В этой работе вам предстоит изучить деформацию кручения проволоки. При деформации кручения участка проволоки сечение одного конца участка поворачивается относительно другого вокруг оси участка (рис. 1) под действием скручивающего момента сил $M$. Угол $\varphi$ поворота сечений друг относительно друга при упругих деформациях связан c величиной скручивающего момента силы как: \begin{equation} M=\gamma\, \frac{\varphi}{l},\tag1 \end{equation}где $l$ — длина участка проволоки. Величину $\gamma$, характеризующую упругие свойства проволоки, будем называть модулем кручения единицы длины проволоки.
Часть A. Статическая Соберите установку, изображенную на рисунке 2. Для этого закрепите в лапке штатива поршень шприца объемом $5~мл$. Прикрепите бумажный транспортир так, чтобы по нему было удобно контролировать угол поворота резервуарной части шприца относительно поршня. В сточенную иглу вставьте конец проволоки. Наденьте иглу на носик шприца так, чтобы конец проволоки был зажат между носиком шприца и пластиковой втулкой иглы. К концу проволоки прикрепите линейку длиной $15~см$. Подвесьте под нее грузик соосно с проволокой. Поставьте весы с прикрепленным к ним деревянным бруском вертикально. Закрепите на столе резервуарную часть одного из шприцев. Подвиньте штатив так, чтобы линейка одним своим концом упиралась в этот шприц. Весы поставьте так, чтобы линейка упиралась в них своим противоположным концом. Начните поворачивать резервуарную часть закрепленного в штативе шприца так, чтобы давление на поверхность весов со стороны линейки увеличилось.
Измерьте длину проволоки $l$, которая будет испытывать кручение.
Рассчитайте момент сил кручения, действующих на проволоку, для каждого угла $\varphi$. Постройте график зависимости $M({\varphi}/{l})$ момента сил кручения от угла поворота единицы длины проволоки.
Часть B. Колебательная Более точным способом измерения $\gamma$ является метод крутильных колебаний.
В каком диапазоне углов поворота единицы длины проволоки выполняется закон, выражаемый формулой $(1)$? Рассчитайте величину $\gamma_{{ст}}$, модуля кручения единицы длины проволоки. Индекс «ст» означает, что измерения проведены статическим методом. Рассчитайте величину момента кручения $M_{{пласт}}$, отвечающего началу пластической деформации проволоки.
Измерьте зависимость периода крутильных колебаний линейки от длины проволоки $l$.
Опишите полученную зависимость теоретически. При выводах можете воспользоваться фактом, что кинетическая энергия вращательного движения линейки $W_{к}$ в таких колебаниях может быть записана как: \begin{equation} \begin{equation} \begin{equation} W_{к}=\frac{mL^2}{12}\frac{\omega^2}{2}, \begin{equation} W_{к}=\frac{mL^2}{12}\frac{\omega^2}{2}, \begin{equation} W_{к}=\frac{mL^2}{12}\frac{\omega^2}{2}, \end{equation}где $m$ — масса линейки, $L$ — ее длина, $\omega$ — угловая скорость вращения.
Часть C. Табличная
Выберите координаты, в которых зависимость периода колебаний линейки от длины подвеса будет линейной, обоснуйте свой выбор. Дайте физическую интерпретацию возможному смещению графика относительно начала координат. Постройте график в предложенных вами координатах. Определите $\gamma_{{к}}$.
Кратко объясните расхождения между величинами $\gamma_{{ст}}$ и $\gamma_{{к}}$. Какое из этих значений ближе к истинному?
Часть D. Пружинная
Известно, что модуль кручения единицы длины $\gamma$ проволоки выражается через модуль сдвига $G$ материала, из которого она изготовлена, следующим образом: \begin{equation} \begin{equation} \begin{equation} \gamma= \dfrac{\pi G d^4}{32}, \begin{equation} \gamma= \dfrac{\pi G d^4}{32}, \begin{equation} \gamma= \dfrac{\pi G d^4}{32}, \end{equation}где $d$ — диаметр проволоки (указан в оборудовании). Рассчитайте модуль сдвига меди.
Пластичность медной проволоки позволяет навить из нее пружину. Изготовьте из проволоки несколько пружин разных диаметров. Пружины должны содержать не менее 15 витков. Измерьте жесткость одного витка $k$ изготовленных вами пружин.
Зависимость жесткости $k$ одного витка пружины от его диаметра $D$ и модуля кручения единицы длины проволоки $\gamma$, из которой изготовлена пружина, можно описать степенной функцией: \begin{equation} \begin{equation} \begin{equation} k = A \gamma^j D^i, \begin{equation} k = A \gamma^j D^i, \begin{equation} k = A \gamma^j D^i, \end{equation}где $i$ и $j$ — целые числа, а $A$ — некоторая константа. По полученным экспериментальным данным определите степень $i$.
Проволока, из которой навита пружина, испытывает деформацию кручения. Получите теоретически рассчитанные величины $i$, $j$ и $A$.
По данным зависимости $k(D)$, измеренной в пункте , постройте график в координатах $k^{1/i}(D)$. По угловому коэффициенту графика и значению $\gamma$, выбранному вами в пункте , постройте график в координатах $k^{1/i}(D)$. По угловому коэффициенту графика и значению $\gamma$, выбранному вами в пункте , определите значение константы $A_{эксп}$. Совпадает ли определенная вами величина с ее теоретическим значением?
Для пружины диаметром $D \approx 20\ мм$, состоящей из 15 витков, измерьте зависимость удлинения пружины $\Delta x$ от растягивающей ее силы $F$. Сначала монотонно увеличивайте силу до значения $F_{1\max} = 55\; \text{мН}$, а затем монотонно уменьшайте до нулевого значения. Проведите измерения повторно, используя ту же пружину, растягивая ее в диапазоне сил от $0$ до $F_{2\max} = 70 \; \text{мН}$. Нанесите экспериментальные данные зависимости $F(\Delta x)$ на график.
Опишите отличия поведения проволоки при её деформации в областях пластичности по данным измерений пунктов и и и . и . и . и . и . и . и .
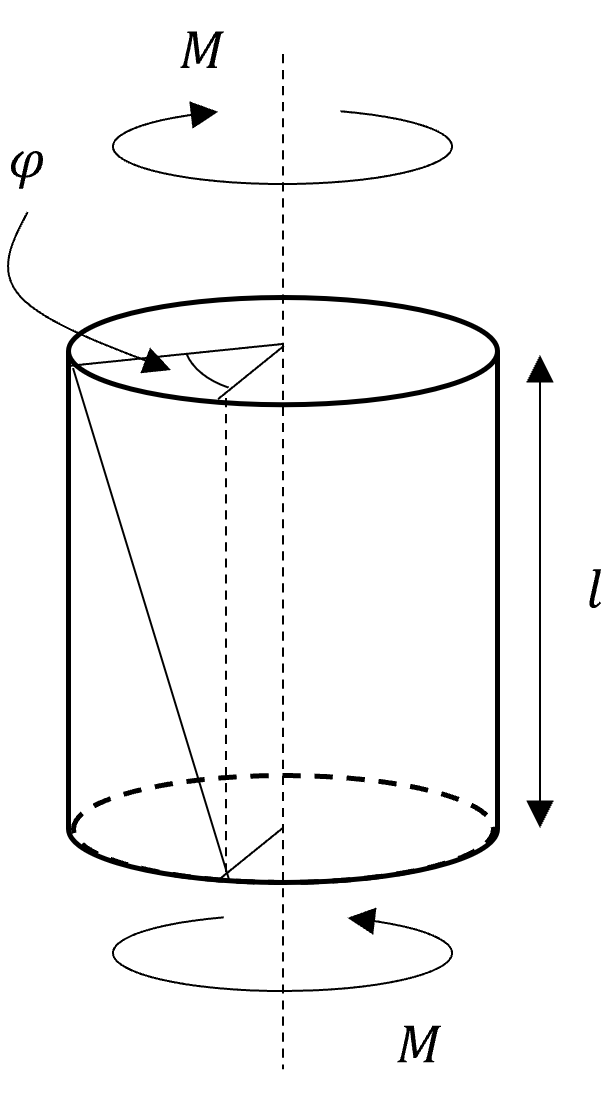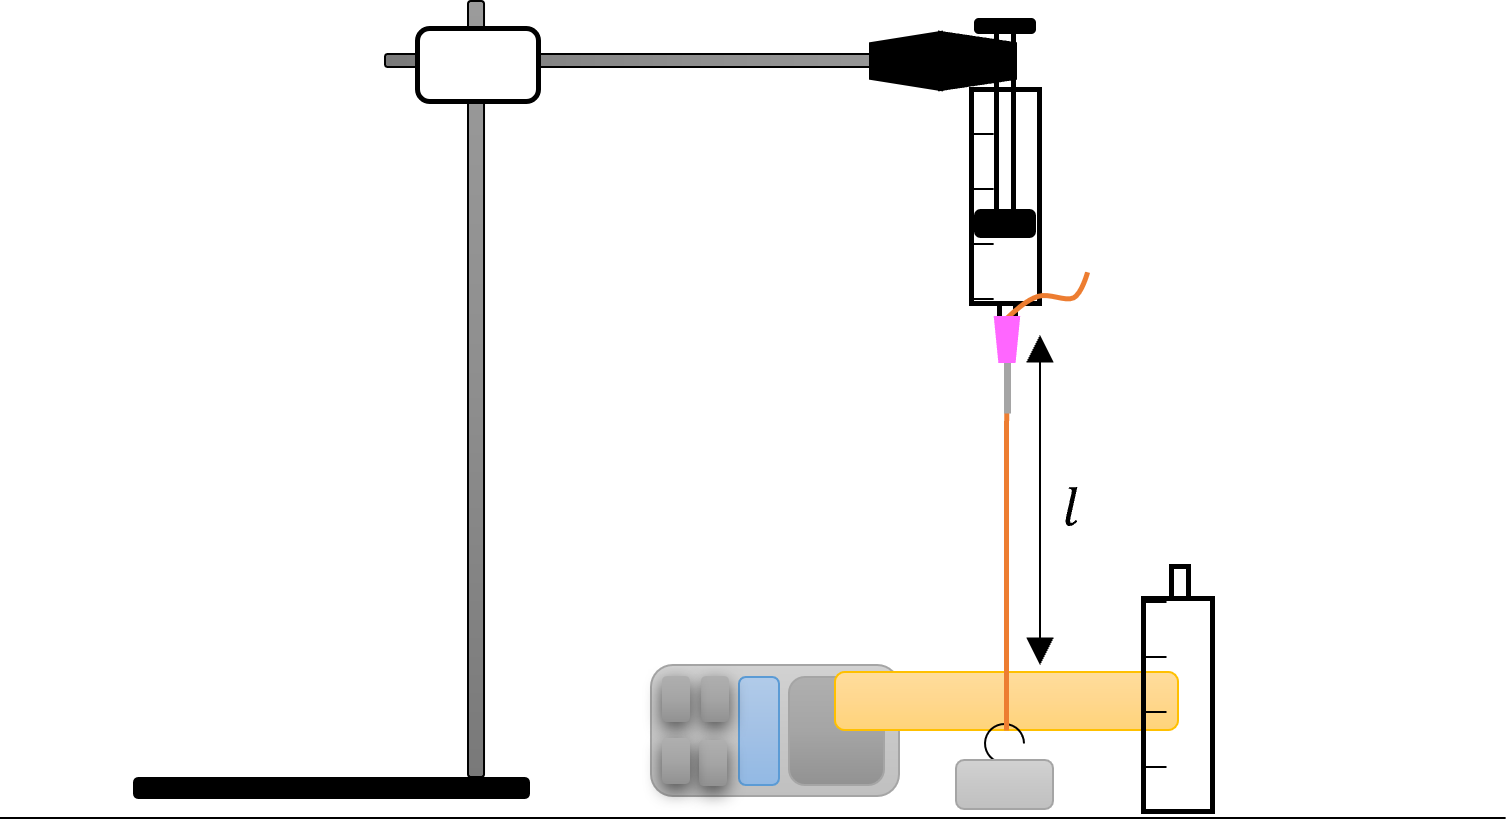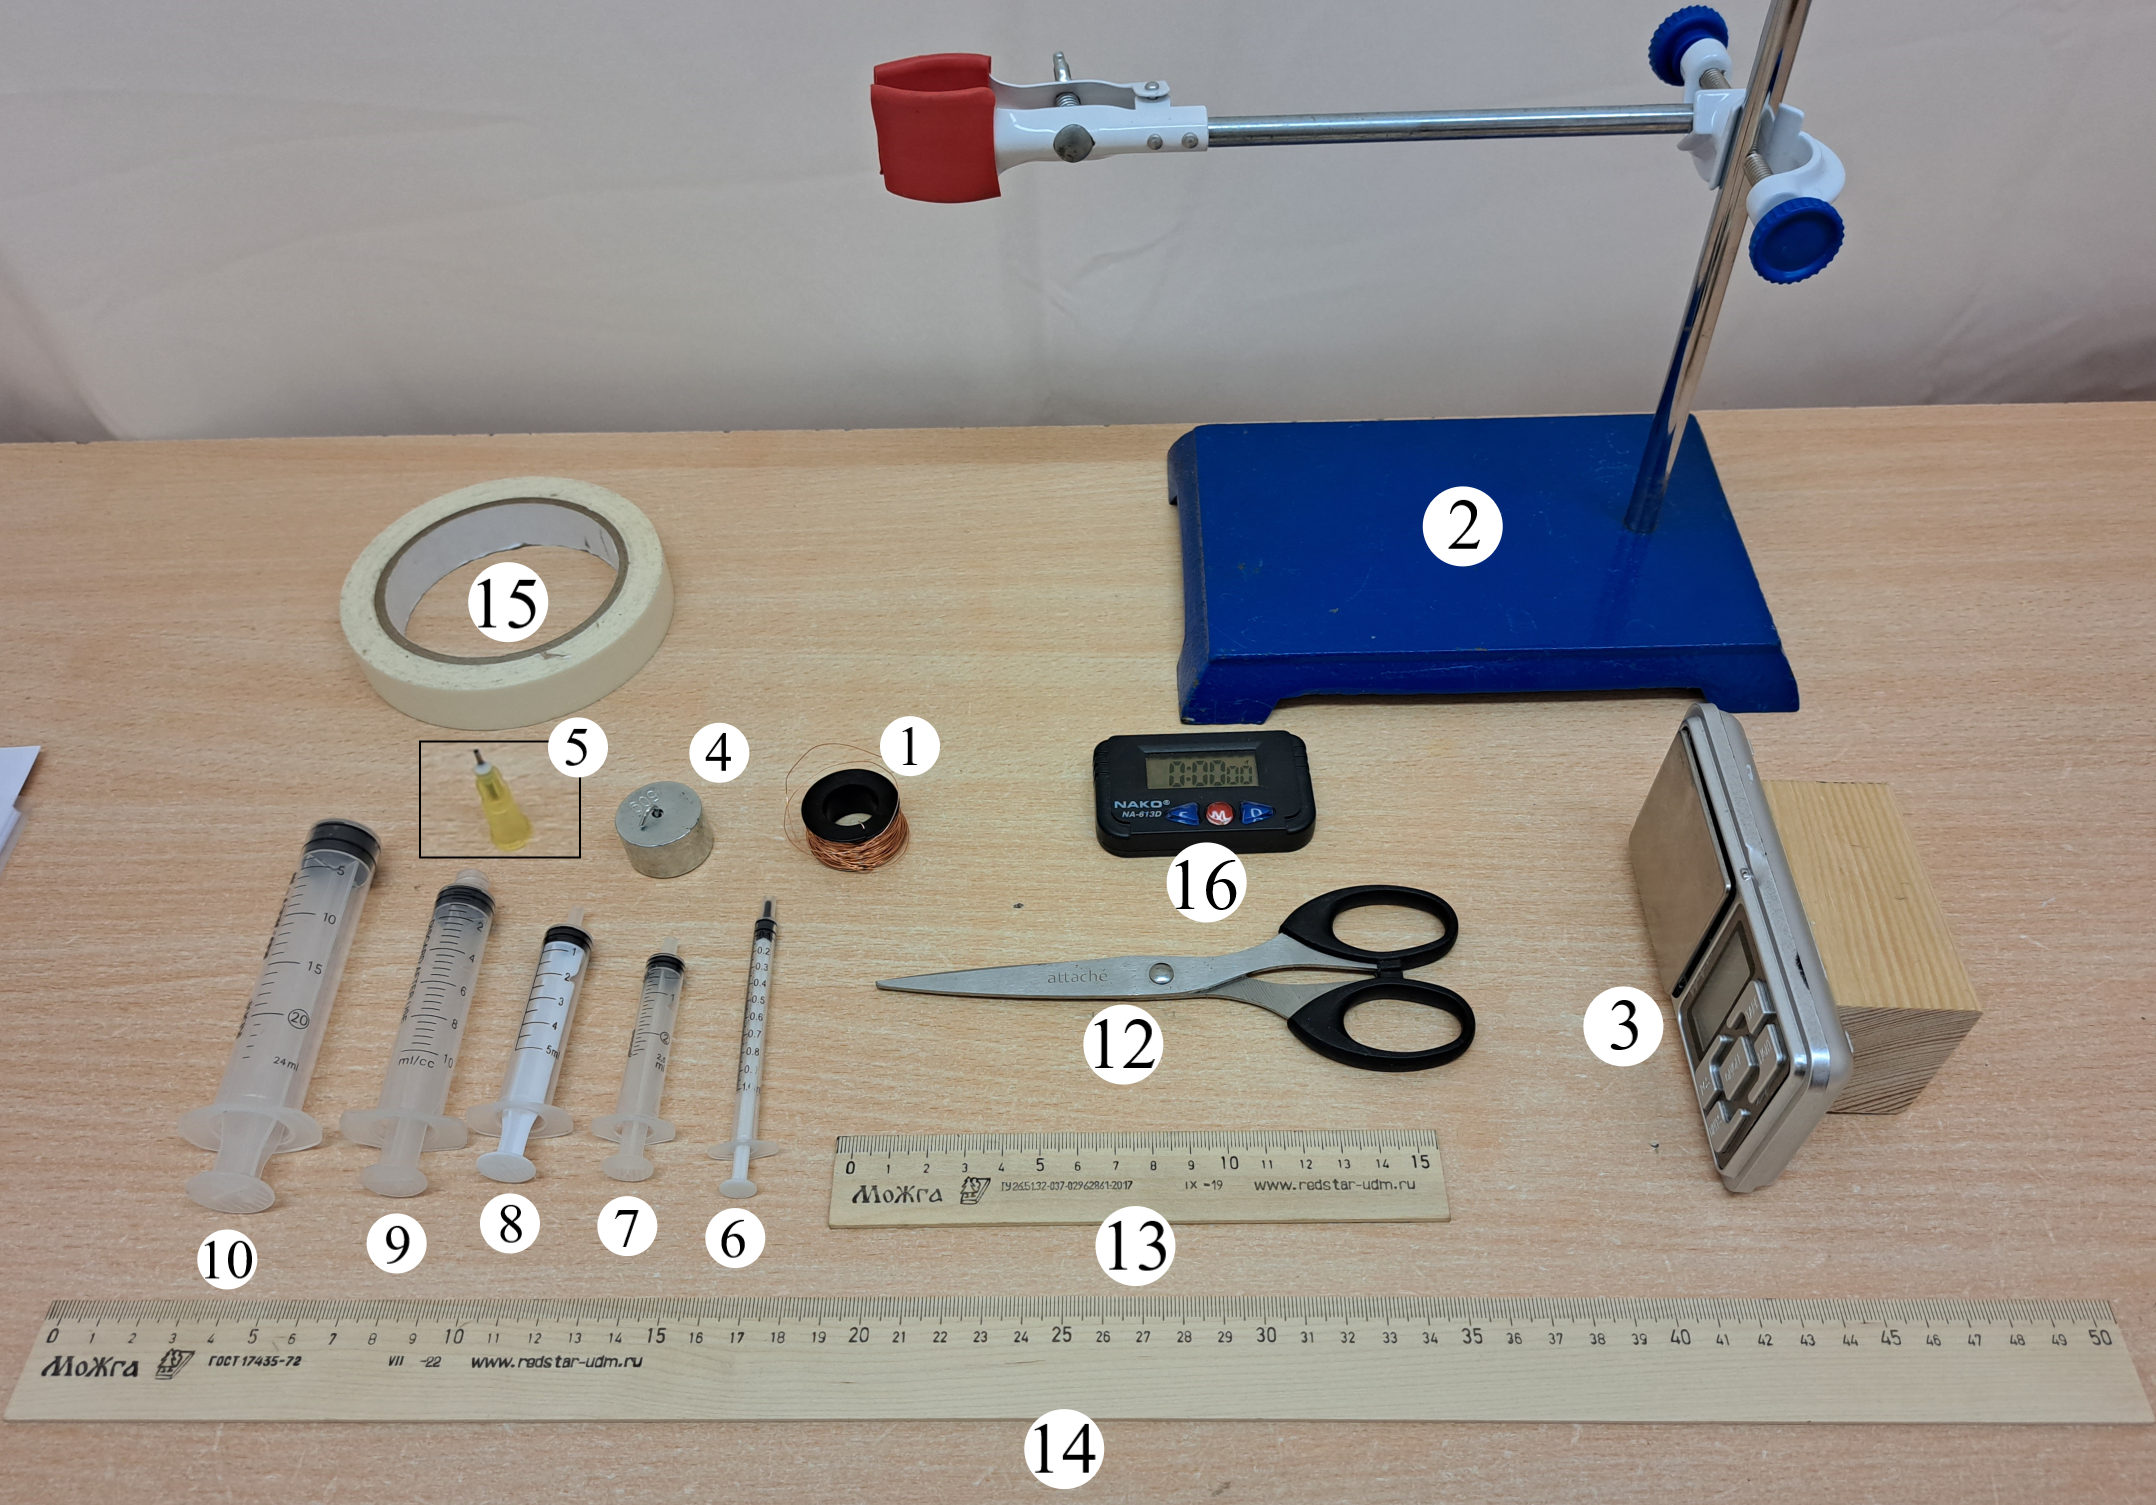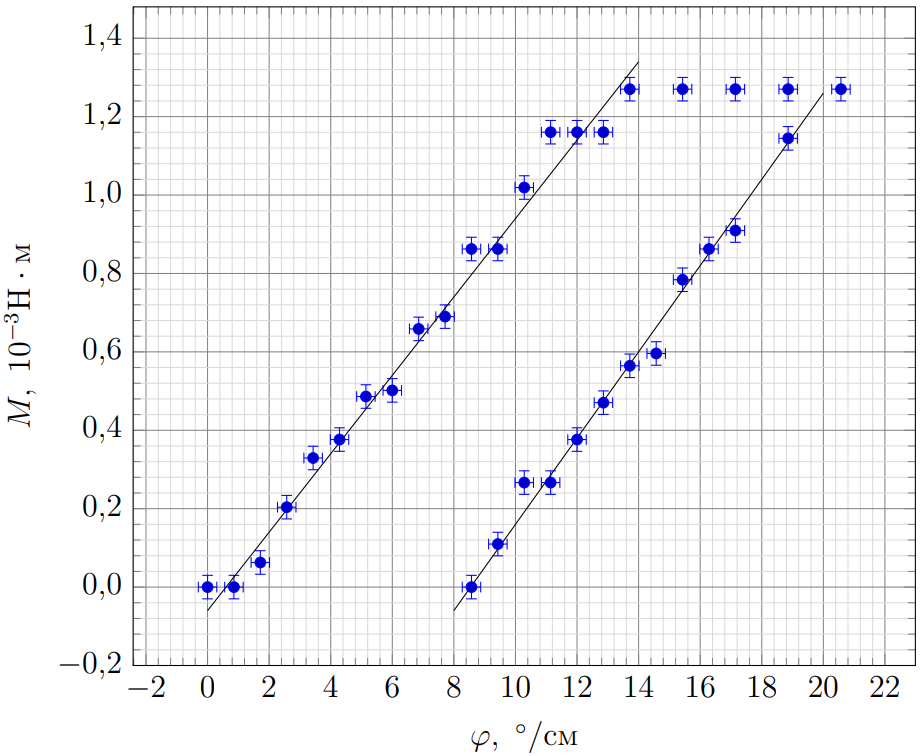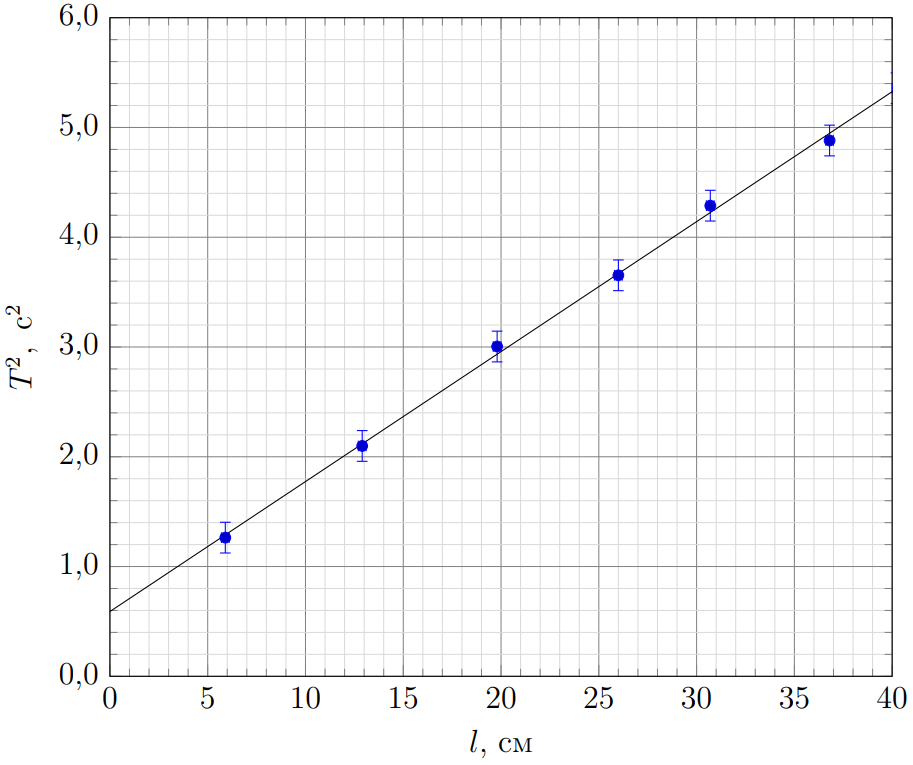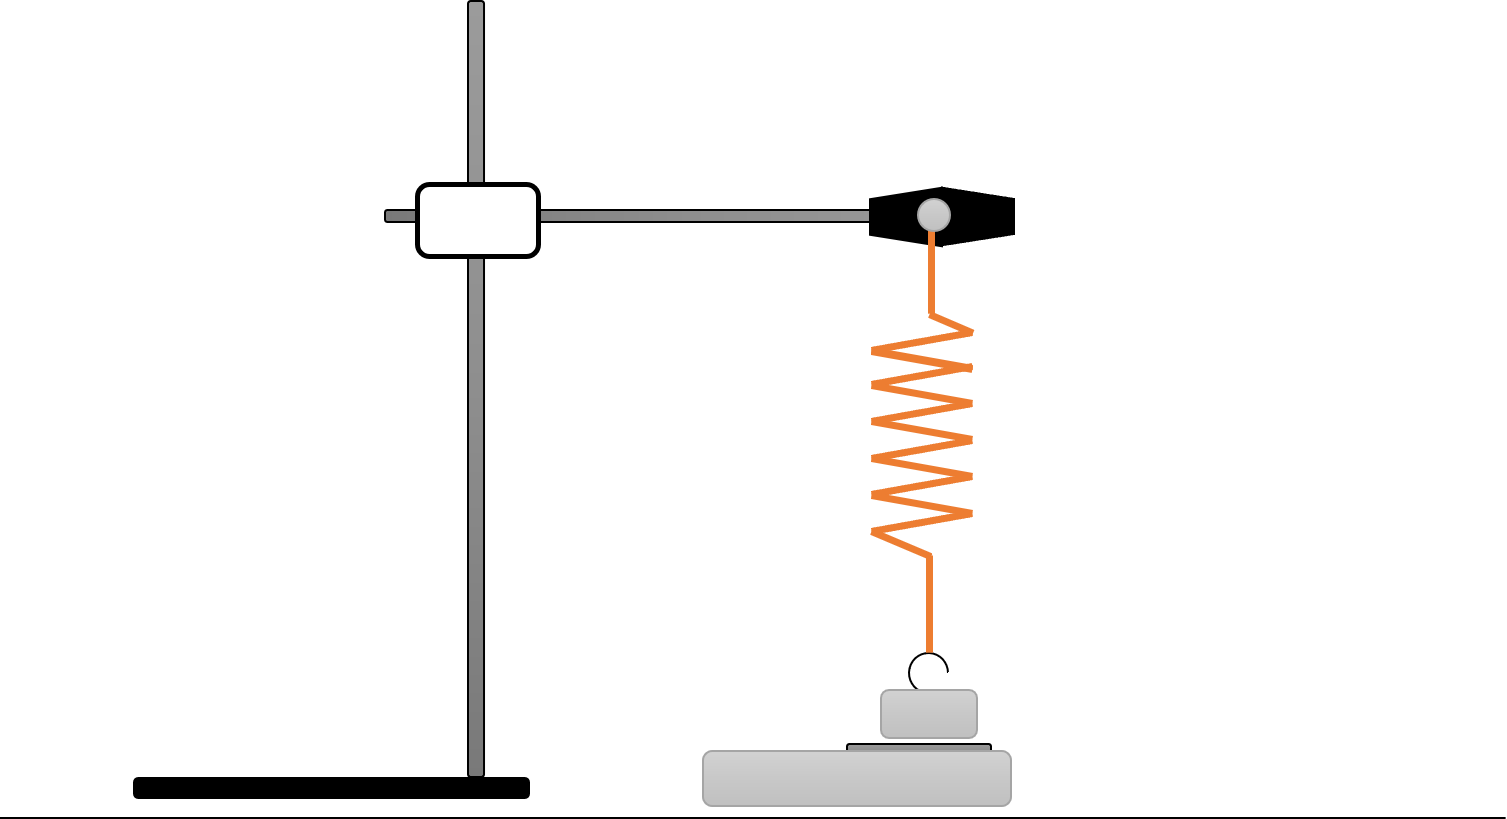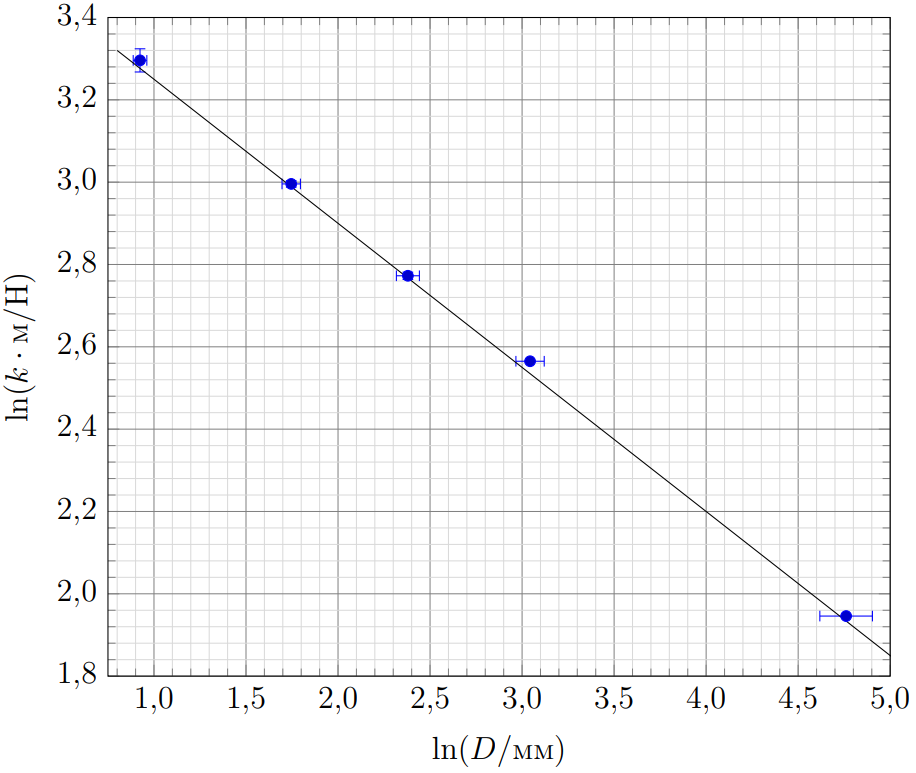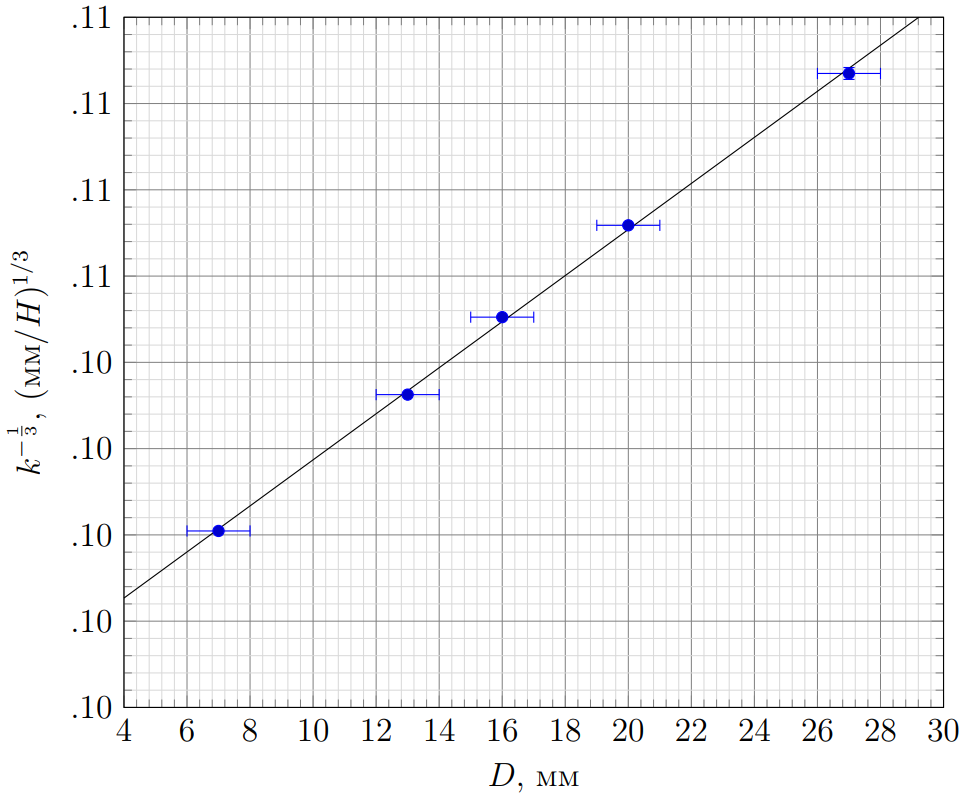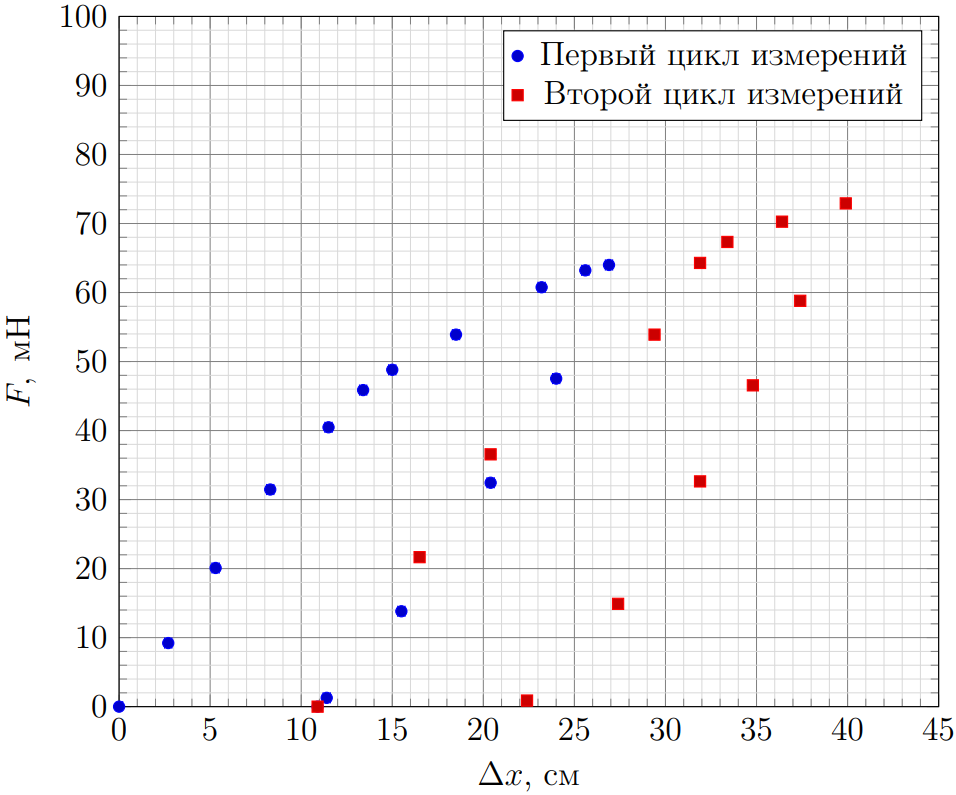
Измерьте длину проволоки $l$, которая будет испытывать кручение. Измерьте зависимость показаний весов от угла $\varphi$ поворота резервуарной части шприца (угла закручивания проволоки), сначала монотонно увеличивая угол закручивания, а после монотонно его уменьшая. Проведите измерения до угла закручивания не меньшего чем $l \cdot 20 \; ^\circ/\text{см}$. Обратите внимание, что весы в вертикальном положении могут «залипать» в положении нуля. Следует проводить измерения так, чтобы при определенном угле закручивания проволоки определять изменение показаний весов при оттягивании конца линейки от измерительной платформы весов.

 Проведем измерения показаний весов $m^*$ от угла кручения проволоки. Длина проволоки при этом составит:

Ответ:

 \[l=(35.0\pm0.5)~см\]

Ответ:

$\varphi,~{}^\circ$$0$$30$$60$$90$$120$$150$$180$$210$$240$$270$$300$$m^*,~г$$0.00$$0.00$$0.04$$0.13$$0.21$$0.24$$0.31$$0.32$$0.42$$0.44$$0.55$$M,~10^{-3}~Н\cdotм$$0.00$$0.00$$0.06$$0.20$$0.33$$0.38$$0.49$$0.50$$0.66$$0.69$$0.86$$\varphi/l,~{}^\circ/см$$0.00$$0.86$$1.71$$2.57$$3.43$$4.29$$5.14$$6.00$$6.86$$7.71$$8.57$            $\varphi,~{}^\circ$$330$$360$$390$$420$$450$$480$$540$$600$$660$$720$$660$$m^*,~г$$0.55$$0.65$$0.74$$0.74$$0.74$$0.81$$0.81$$0.81$$0.81$$0.81$$0.73$$M,~10^{-3}~Н\cdotм$$0.86$$1.02$$1.16$$1.16$$1.16$$1.27$$1.27$$1.27$$1.27$$1.27$$1.14$$\varphi/l,~{}^\circ/см$$9.43$$10.29$$11.14$$12.00$$12.86$$13.71$$15.43$$17.14$$18.86$$20.57$$18.86$            $\varphi,~{}^\circ$$600$$570$$540$$510$$480$$450$$420$$390$$360$$330$$300$$m^*,~г$$0.58$$0.55$$0.50$$0.38$$0.36$$0.30$$0.24$$0.17$$0.17$$0.07$$0.00$$M,~10^{-3}~Н\cdotм$$0.91$$0.86$$0.78$$0.60$$0.56$$0.47$$0.38$$0.27$$0.27$$0.11$$0.00$$\varphi/l,~{}^\circ/см$$17.14$$16.29$$15.43$$14.57$$13.71$$12.86$$12.00$$11.14$$10.29$$9.43$$8.57$
Решение: Проведем измерения показаний весов $m^*$ от угла кручения проволоки. Длина проволоки при этом составит: | $\varphi,~{}^\circ$ | $0$ | $30$ | $60$ | $90$ | $120$ | $150$ | $180$ | $210$ | $240$ | $270$ | $300$ | | --- | --- | --- | --- | --- | --- | --- | --- | --- | --- | --- | --- | | $m^*,~г$ | $0.00$ | $0.00$ | $0.04$ | $0.13$ | $0.21$ | $0.24$ | $0.31$ | $0.32$ | $0.42$ | $0.44$ | $0.55$ | | $M,~10^{-3}~Н\cdotм$ | $0.00$ | $0.00$ | $0.06$ | $0.20$ | $0.33$ | $0.38$ | $0.49$ | $0.50$ | $0.66$ | $0.69$ | $0.86$ | | $\varphi/l,~{}^\circ/см$ | $0.00$ | $0.86$ | $1.71$ | $2.57$ | $3.43$ | $4.29$ | $5.14$ | $6.00$ | $6.86$ | $7.71$ | $8.57$ | | | | | | | | | | | | | | | $\varphi,~{}^\circ$ | $330$ | $360$ | $390$ | $420$ | $450$ | $480$ | $540$ | $600$ | $660$ | $720$ | $660$ | | $m^*,~г$ | $0.55$ | $0.65$ | $0.74$ | $0.74$ | $0.74$ | $0.81$ | $0.81$ | $0.81$ | $0.81$ | $0.81$ | $0.73$ | | $M,~10^{-3}~Н\cdotм$ | $0.86$ | $1.02$ | $1.16$ | $1.16$ | $1.16$ | $1.27$ | $1.27$ | $1.27$ | $1.27$ | $1.27$ | $1.14$ | | $\varphi/l,~{}^\circ/см$ | $9.43$ | $10.29$ | $11.14$ | $12.00$ | $12.86$ | $13.71$ | $15.43$ | $17.14$ | $18.86$ | $20.57$ | $18.86$ | | | | | | | | | | | | | | | $\varphi,~{}^\circ$ | $600$ | $570$ | $540$ | $510$ | $480$ | $450$ | $420$ | $390$ | $360$ | $330$ | $300$ | | $m^*,~г$ | $0.58$ | $0.55$ | $0.50$ | $0.38$ | $0.36$ | $0.30$ | $0.24$ | $0.17$ | $0.17$ | $0.07$ | $0.00$ | | $M,~10^{-3}~Н\cdotм$ | $0.91$ | $0.86$ | $0.78$ | $0.60$ | $0.56$ | $0.47$ | $0.38$ | $0.27$ | $0.27$ | $0.11$ | $0.00$ | | $\varphi/l,~{}^\circ/см$ | $17.14$ | $16.29$ | $15.43$ | $14.57$ | $13.71$ | $12.86$ | $12.00$ | $11.14$ | $10.29$ | $9.43$ | $8.57$ |
Ответ: \[l=(35.0\pm0.5)~см\]
Ответ: | $\varphi,~{}^\circ$ | $0$ | $30$ | $60$ | $90$ | $120$ | $150$ | $180$ | $210$ | $240$ | $270$ | $300$ | | --- | --- | --- | --- | --- | --- | --- | --- | --- | --- | --- | --- | | $m^*,~г$ | $0.00$ | $0.00$ | $0.04$ | $0.13$ | $0.21$ | $0.24$ | $0.31$ | $0.32$ | $0.42$ | $0.44$ | $0.55$ | | $M,~10^{-3}~Н\cdotм$ | $0.00$ | $0.00$ | $0.06$ | $0.20$ | $0.33$ | $0.38$ | $0.49$ | $0.50$ | $0.66$ | $0.69$ | $0.86$ | | $\varphi/l,~{}^\circ/см$ | $0.00$ | $0.86$ | $1.71$ | $2.57$ | $3.43$ | $4.29$ | $5.14$ | $6.00$ | $6.86$ | $7.71$ | $8.57$ | | | | | | | | | | | | | | | $\varphi,~{}^\circ$ | $330$ | $360$ | $390$ | $420$ | $450$ | $480$ | $540$ | $600$ | $660$ | $720$ | $660$ | | $m^*,~г$ | $0.55$ | $0.65$ | $0.74$ | $0.74$ | $0.74$ | $0.81$ | $0.81$ | $0.81$ | $0.81$ | $0.81$ | $0.73$ | | $M,~10^{-3}~Н\cdotм$ | $0.86$ | $1.02$ | $1.16$ | $1.16$ | $1.16$ | $1.27$ | $1.27$ | $1.27$ | $1.27$ | $1.27$ | $1.14$ | | $\varphi/l,~{}^\circ/см$ | $9.43$ | $10.29$ | $11.14$ | $12.00$ | $12.86$ | $13.71$ | $15.43$ | $17.14$ | $18.86$ | $20.57$ | $18.86$ | | | | | | | | | | | | | | | $\varphi,~{}^\circ$ | $600$ | $570$ | $540$ | $510$ | $480$ | $450$ | $420$ | $390$ | $360$ | $330$ | $300$ | | $m^*,~г$ | $0.58$ | $0.55$ | $0.50$ | $0.38$ | $0.36$ | $0.30$ | $0.24$ | $0.17$ | $0.17$ | $0.07$ | $0.00$ | | $M,~10^{-3}~Н\cdotм$ | $0.91$ | $0.86$ | $0.78$ | $0.60$ | $0.56$ | $0.47$ | $0.38$ | $0.27$ | $0.27$ | $0.11$ | $0.00$ | | $\varphi/l,~{}^\circ/см$ | $17.14$ | $16.29$ | $15.43$ | $14.57$ | $13.71$ | $12.86$ | $12.00$ | $11.14$ | $10.29$ | $9.43$ | $8.57$ | Ответ: $\varphi,~{}^\circ$$0$$30$$60$$90$$120$$150$$180$$210$$240$$270$$300$$m^*,~г$$0.00$$0.00$$0.04$$0.13$$0.21$$0.24$$0.31$$0.32$$0.42$$0.44$$0.55$$M,~10^{-3}~Н\cdotм$$0.00$$0.00$$0.06$$0.20$$0.33$$0.38$$0.49$$0.50$$0.66$$0.69$$0.86$$\varphi/l,~{}^\circ/см$$0.00$$0.86$$1.71$$2.57$$3.43$$4.29$$5.14$$6.00$$6.86$$7.71$$8.57$$\varphi,~{}^\circ$$330$$360$$390$$420$$450$$480$$540$$600$$660$$720$$660$$m^*,~г$$0.55$$0.65$$0.74$$0.74$$0.74$$0.81$$0.81$$0.81$$0.81$$0.81$$0.73$$M,~10^{-3}~Н\cdotм$$0.86$$1.02$$1.16$$1.16$$1.16$$1.27$$1.27$$1.27$$1.27$$1.27$$1.14$$\varphi/l,~{}^\circ/см$$9.43$$10.29$$11.14$$12.00$$12.86$$13.71$$15.43$$17.14$$18.86$$20.57$$18.86$$\varphi,~{}^\circ$$600$$570$$540$$510$$480$$450$$420$$390$$360$$330$$300$$m^*,~г$$0.58$$0.55$$0.50$$0.38$$0.36$$0.30$$0.24$$0.17$$0.17$$0.07$$0.00$$M,~10^{-3}~Н\cdotм$$0.91$$0.86$$0.78$$0.60$$0.56$$0.47$$0.38$$0.27$$0.27$$0.11$$0.00$$\varphi/l,~{}^\circ/см$$17.14$$16.29$$15.43$$14.57$$13.71$$12.86$$12.00$$11.14$$10.29$$9.43$$8.57$

Рассчитайте момент сил кручения, действующих на проволоку, для каждого угла $\varphi$. Постройте график зависимости $M({\varphi}/{l})$ момента сил кручения от угла поворота единицы длины проволоки.
Решение: Момент сил кручения складывается из действия на линейку весов и шприца. Так как шприц и весы располагаются на концах линейки, то силы, которые они оказывают на проволоку равны. Рассчитаем момент сил кручения как: \begin{equation} M=2m^*g\frac{L}{2}=m^*gL, \end{equation}где $L=(16.0\pm0.1)~см$. Погрешность измерения показаний весов оценим как $0.03~г$, погрешность определения угла примем равной $5^\circ$. Погрешность измерения момента силы будем рассчитывать на основе относительной погрешности измерения массы, так как относительная погрешность измерения длины линейки пренебрежимо мала. Построим график исследованной зависимости.

В каком диапазоне углов поворота единицы длины проволоки выполняется закон, выражаемый формулой $(1)$? Рассчитайте величину $\gamma_{{ст}}$, модуля кручения единицы длины проволоки. Индекс «ст» означает, что измерения проведены статическим методом. Рассчитайте величину момента кручения $M_{{пласт}}$, отвечающего началу пластической деформации проволоки.
Решение: Видно, что график хорошо описывается линейно функцией вплоть до значений момента закручивающих сил Начиная приблизительно с этого момента сил проволока деформируется пластически. Линейное приближение, описываемое формулой $(1)$ выполняется в диапазоне ${\varphi}/{l} \in [0;11] ~^\circ/\text{см}$. При величинах моментов сил ниже критического деформации можно считать упругими - график хорошо описывается линейно функцией. Угловой коэффициент линейной части графика равен $\alpha=(1.01\pm 0.05) \cdot10^{-6} ~{\text{H}\cdot\text{м}^2}/{\,^\circ}$. Рассчитаем на основе величины углового коэффициента графика модуль кручения единицы длин проволоки.
Ответ: \[M_{пласт}=1.2 \cdot 10^{-3}~Н\cdotм\]  Начиная приблизительно с этого момента сил проволока деформируется пластически. Линейное приближение, описываемое формулой $(1)$ выполняется в диапазоне ${\varphi}/{l} \in [0;11] ~^\circ/\text{см}$. При величинах моментов сил ниже критического деформации можно считать упругими - график хорошо описывается линейно функцией. Угловой коэффициент линейной части графика равен $\alpha=(1.01\pm 0.05) \cdot10^{-6} ~{\text{H}\cdot\text{м}^2}/{\,^\circ}$. Рассчитаем на основе величины углового коэффициента графика модуль кручения единицы длин проволоки.
Ответ: \begin{equation} \gamma_{ст}=(5.70\pm0.25)\cdot10^{-5} \ \text{H}\cdot\text{м}^2\end{equation}

Измерьте зависимость периода крутильных колебаний линейки от длины проволоки $l$.
Решение: Измерим зависимость периода колебаний линейки от длины подвеса. Измерения длины подвеса всегда будем проводить между фиксированными точками. Для повышения точности следует засекать период не одного, а нескольких колебаний $N$. | $l,~см$ | $t_1,~с$ | $t_2,~с$ | $t_3,~с$ | $N$ | $T,~с$ | $T^2,~с^2$ | | --- | --- | --- | --- | --- | --- | --- | | $5.9$ | $11.20$ | $11.54$ | $10.98$ | $10$ | $1.12$ | $1.26$ | | $12.9$ | $14.40$ | $14.66$ | $14.40$ | $10$ | $1.45$ | $2.10$ | | $19.8$ | $17.20$ | $17.20$ | $17.60$ | $10$ | $1.73$ | $3.00$ | | $26.0$ | $19.14$ | $19.26$ | $18.94$ | $10$ | $1.91$ | $3.65$ | | $30.7$ | $20.64$ | $20.62$ | $20.86$ | $10$ | $2.07$ | $4.29$ | | $36.8$ | $22.18$ | $22.04$ | $22.06$ | $10$ | $2.21$ | $4.88$ | | $40.2$ | $23.22$ | $23.06$ | $23.16$ | $10$ | $2.31$ | $5.36$ |
Ответ: | $l,~см$ | $t_1,~с$ | $t_2,~с$ | $t_3,~с$ | $N$ | $T,~с$ | $T^2,~с^2$ | | --- | --- | --- | --- | --- | --- | --- | | $5.9$ | $11.20$ | $11.54$ | $10.98$ | $10$ | $1.12$ | $1.26$ | | $12.9$ | $14.40$ | $14.66$ | $14.40$ | $10$ | $1.45$ | $2.10$ | | $19.8$ | $17.20$ | $17.20$ | $17.60$ | $10$ | $1.73$ | $3.00$ | | $26.0$ | $19.14$ | $19.26$ | $18.94$ | $10$ | $1.91$ | $3.65$ | | $30.7$ | $20.64$ | $20.62$ | $20.86$ | $10$ | $2.07$ | $4.29$ | | $36.8$ | $22.18$ | $22.04$ | $22.06$ | $10$ | $2.21$ | $4.88$ | | $40.2$ | $23.22$ | $23.06$ | $23.16$ | $10$ | $2.31$ | $5.36$ | Ответ: $l,~см$$t_1,~с$$t_2,~с$$t_3,~с$$N$$T,~с$$T^2,~с^2$$5.9$$11.20$$11.54$$10.98$$10$$1.12$$1.26$$12.9$$14.40$$14.66$$14.40$$10$$1.45$$2.10$$19.8$$17.20$$17.20$$17.60$$10$$1.73$$3.00$$26.0$$19.14$$19.26$$18.94$$10$$1.91$$3.65$$30.7$$20.64$$20.62$$20.86$$10$$2.07$$4.29$$36.8$$22.18$$22.04$$22.06$$10$$2.21$$4.88$$40.2$$23.22$$23.06$$23.16$$10$$2.31$$5.36$

Опишите полученную зависимость теоретически. При выводах можете воспользоваться фактом, что кинетическая энергия вращательного движения линейки $W_{к}$ в таких колебаниях может быть записана как:  \begin{equation}  W_{к}=\frac{mL^2}{12}\frac{\omega^2}{2},  \end{equation}где $m$ — масса линейки, $L$ — ее длина, $\omega$ — угловая скорость вращения.
Решение: Для получения теоретического выражения для периода колебаний запишем энергию колебательного процесса в некоторый момент времени:\begin{equation} W=w_{упр}+T= \frac{\gamma \varphi^2}{2(l+l_0)}+\frac{mL^2}{12}\frac{\dot{\varphi}^2}{2},\end{equation}где $l_0$ — некоторая эффективная длина участков проволоки, участвующих в кручении, но не учтенных в измерении $l$. Из вида полученной функции энергии получаем выражение для периода колебаний:
Ответ: \begin{equation} T=2\pi\sqrt{\frac{mL^2(l+l_0)}{12\gamma}}\end{equation}

Выберите координаты, в которых зависимость периода колебаний линейки от длины подвеса будет линейной, обоснуйте свой выбор. Дайте физическую интерпретацию возможному смещению графика относительно начала координат. Постройте график в предложенных вами координатах. Определите $\gamma_{{к}}$.
Решение: Возведем выражение в квадрат:\begin{equation} T^2=\pi^2\frac{mL^2(l+l_0)}{3\gamma}.\end{equation}  Видно, что в координатах $T^2(l)$ зависимость является линейной функцией. Величина $l_0$ характеризует смещение графика относительно точки с координатами $(0,0)$. Возведем измеренные значения периодов колебаний в квадрат и построим график исследованной зависимости. По оси длины погрешность не превышает $2 ~мм$. Погрешность измерения времени $t$ оценим в $0.3~ с$ (характерное время реакции человека). Тогда погрешность квадрата наибольшего из измеренных периодов составит: \begin{equation} \sigma_{T^2}=2T\sigma_T=2\,\frac{t}{N}\frac{\sigma_t}{N}=2\frac{0.3\cdot23.2}{10^2}=0.14 \ \text{c}^2. \end{equation}Угловой коэффициент графика составляет $\beta=(11.8\pm0.5) ~{\text{c}^2}/{\text{м}}$. С учетом массы линейки $m=(5.23\pm0.03)~ г$ рассчитаем модуль кручения единицы длины проволоки: Погрешность оценим сложив относительные погрешности массы линейки, ее длины и величины углового коэффициента графика.
Ответ: \begin{equation} \gamma_к = \pi^2\frac{mL^2}{3\beta}= (3.6\pm0.2) \cdot 10^{-5} \ \text{H}\cdot\text{м}^2\end{equation}  Погрешность оценим сложив относительные погрешности массы линейки, ее длины и величины углового коэффициента графика.
Ответ: \begin{equation} \sigma_{\gamma_к}=\gamma_к(\varepsilon_m+2\varepsilon_L+\varepsilon_B)=0.2 \cdot 10^{-5} \ \text{H}\cdot\text{м}^2\end{equation}

Кратко объясните расхождения между величинами $\gamma_{{ст}}$ и $\gamma_{{к}}$. Какое из этих значений ближе к истинному?
Решение: Измерения, проведенные статическим способом, не позволяют определить $\gamma$ с хорошей точностью. Одна из причин состоит в том, что в кручении участвует не только проволока подвеса, но и часть проволоки, которой прикреплена линейка. Колебательный метод учитывает $l_0$ — некоторую эффективную длину участков проволоки, участвующих в кручении, но не учтенных в измерении $l$, поэтому модуль кручения единицы длины проволоки, определенный колебательным методом $\gamma_к$ ближе к истинному и для дальнейших расчетов нужно использовать его.

Известно, что модуль кручения единицы длины $\gamma$ проволоки выражается через модуль сдвига $G$ материала, из которого она изготовлена, следующим образом:  \begin{equation}  \gamma= \dfrac{\pi G d^4}{32},  \end{equation}где $d$ — диаметр проволоки (указан в оборудовании). Рассчитайте модуль сдвига меди.
Решение: Рассчитаем, чему равняется модуль сдвига меди:
Ответ: \begin{equation} G=\dfrac{32\gamma_к}{\pi d^4}=45~ГПа\end{equation}

Пластичность медной проволоки позволяет навить из нее пружину. Изготовьте из проволоки несколько пружин разных диаметров. Пружины должны содержать не менее 15 витков. Измерьте жесткость одного витка $k$ изготовленных вами пружин.
Решение: Навьем из проволоки пружинки разных диаметров $D$. Обозначим количество витков в них за $Q$. Для измерения жесткости соберем установку, изображенную на рисунке 1.  Поставим весы под лапку штатива, положим на весы грузик. Запишем показания весов. Прикрепим к ушку грузика один конец пружины, растянем пружину и закрепим второй ее конец на лапке штатива (для этого удобно воспользоваться зажимающим винтом лапки). Измерим показания весов $m^*$ и длину пружины в растянутом положении $h$. Открепим конец пружины от грузика и измерим длину пружины в нерастянутом положении $h_0$ и показания весов в этом случае $m_0^*$. Необходимо при этом следить, чтобы пружина испытывала упругие деформации. Занесем данные в таблицу и рассчитаем жесткости витков пружин по формуле:\begin{equation} k=Q\frac{(m^*_0 - m^*)g}{h-h_0}.\end{equation}Погрешность измерения коэффициентов жесткости рассчитаем через сложение относительных погрешностей изменения показаний весов $\sigma_{m_0^*}=\sigma_{m^*}=0.01\; г$, изменения длины пружины и количества витков в ней:\begin{equation} \sigma_k=k\cdot\Big(\dfrac{2\sigma_{m^*}}{m_0^*-m^*}+\frac{2\sigma_h}{h-h_0}+\frac{\sigma_Q}{Q}\Big),\end{equation}где $\sigma_h = 1~мм$, $\sigma_Q = 0.5$. Погрешность измерения диаметра витков примем равной $\sigma_D=1~мм$. | $D,~мм$ | $Q$ | $h,~см$ | $h_0,~см$ | $m^*,~г$ | $m_0^*,~г$ | $k,~Н/м$ | $\sigma_k,~Н/м$ | | --- | --- | --- | --- | --- | --- | --- | --- | | $27$ | $17$ | $35.0$ | $27.0$ | $-0.13$ | $1.08$ | $2.5$ | $0.07$ | | $20$ | $18$ | $31.0$ | $15.7$ | $44.45$ | $49.42$ | $5.7$ | $0.04$ | | $16$ | $10$ | $20.0$ | $5.2$ | $5.29$ | $0.00$ | $10.8$ | $0.10$ | | $13$ | $29$ | $38.0$ | $27.5$ | $39.26$ | $47.01$ | $21.0$ | $0.04$ | | $7$ | $49$ | $30.0$ | $23.3$ | $29.40$ | $45.70$ | $116.8$ | $0.04$ |
Ответ: | $D,~мм$ | $Q$ | $h,~см$ | $h_0,~см$ | $m^*,~г$ | $m_0^*,~г$ | $k,~Н/м$ | $\sigma_k,~Н/м$ | | --- | --- | --- | --- | --- | --- | --- | --- | | $27$ | $17$ | $35.0$ | $27.0$ | $-0.13$ | $1.08$ | $2.5$ | $0.07$ | | $20$ | $18$ | $31.0$ | $15.7$ | $44.45$ | $49.42$ | $5.7$ | $0.04$ | | $16$ | $10$ | $20.0$ | $5.2$ | $5.29$ | $0.00$ | $10.8$ | $0.10$ | | $13$ | $29$ | $38.0$ | $27.5$ | $39.26$ | $47.01$ | $21.0$ | $0.04$ | | $7$ | $49$ | $30.0$ | $23.3$ | $29.40$ | $45.70$ | $116.8$ | $0.04$ | Ответ: $D,~мм$$Q$$h,~см$$h_0,~см$$m^*,~г$$m_0^*,~г$$k,~Н/м$$\sigma_k,~Н/м$$27$$17$$35.0$$27.0$$-0.13$$1.08$$2.5$$0.07$$20$$18$$31.0$$15.7$$44.45$$49.42$$5.7$$0.04$$16$$10$$20.0$$5.2$$5.29$$0.00$$10.8$$0.10$$13$$29$$38.0$$27.5$$39.26$$47.01$$21.0$$0.04$$7$$49$$30.0$$23.3$$29.40$$45.70$$116.8$$0.04$

Зависимость жесткости $k$ одного витка пружины от его диаметра $D$ и модуля кручения единицы длины проволоки $\gamma$, из которой изготовлена пружина,  можно описать степенной функцией:  \begin{equation}  k = A \gamma^j D^i,  \end{equation}где $i$ и $j$ — целые числа, а $A$ — некоторая константа. По полученным экспериментальным данным определите степень $i$.
Решение: Для определения степени $i$ рассчитаем логарифмы диаметров и коэффициентов жесткости пружин. Погрешности логарифмов величин равны относительным погрешностям самих величин. $\ln(k\cdotм/Н)$$3.30$$3.00$$2.77$$2.56$$1.95$$\ln(D/мм)$$0.92$$1.75$$2.38$$3.04$$4.76$$\sigma_{\ln(k\cdotм/Н)}$$0.03$$0.01$$0.01$$0.00$$0.00$$\sigma_{\ln(D/мм)}$$0.04$$0.05$$0.06$$0.08$$0.14$ Построим график зависимости $\ln{k}$ от $\ln{D}$.  Видно, что экспериментальные точки хорошо описываются линейной зависимостью с угловым коэффициентом $(-2.9\pm0.2)$. В данный диапазон попадает лишь одно целое число, значит степень зависимости | $\ln(k\cdotм/Н)$ | $3.30$ | $3.00$ | $2.77$ | $2.56$ | $1.95$ | | --- | --- | --- | --- | --- | --- | | $\ln(D/мм)$ | $0.92$ | $1.75$ | $2.38$ | $3.04$ | $4.76$ | | $\sigma_{\ln(k\cdotм/Н)}$ | $0.03$ | $0.01$ | $0.01$ | $0.00$ | $0.00$ | | $\sigma_{\ln(D/мм)}$ | $0.04$ | $0.05$ | $0.06$ | $0.08$ | $0.14$ |
Ответ: \[i=-3\]

Проволока, из которой навита пружина, испытывает деформацию кручения. Получите теоретически рассчитанные величины $i$, $j$ и $A$.
Решение: Получим теоретическую связь между модулем кручения единицы длины проволоки и жесткостью одного витка пружины из этой проволоки. Пусть на виток действует сила $F$, из-за чего он растянулся на величину $h$. Разобьем один виток проволоки на кусочки длиной $\mathrm dz$. Каждый из кусочков будет поворачиваться на некоторый угол $\mathrm d\varphi$. Этот угол будет связан с вкладом этого кусочка в общую деформацию витка через диаметр витка:\begin{equation} \mathrm dh=\mathrm d\varphi \cdot\frac{D}{2}.\end{equation}С другой стороны на каждый виток действует скручивающий момент силы:\begin{equation} M=F\,\frac{D}{2}.\end{equation}Из закона Гука для кручения кусочка получаем:\begin{equation} \varphi=\frac{M~\mathrm dz}{\gamma}=\frac{FD~\mathrm dz}{2\gamma}.\end{equation}Таким образом вклад малого кусочка в общее удлинение витка связан с длиной кусочка прямо пропорционально:\begin{equation} \mathrm dh=F\,\frac{D^2}{4\gamma}~\mathrm dz.\end{equation}Откуда, с учетом длины витка $z=\pi D$, получаем для полного растяжения витка:\begin{equation} h=\pi F\,\frac{D^3}{4\gamma}.\end{equation}Тогда коэффициент жесткости одного витка можно вычислить как:\begin{equation} k=\frac{F}{h}=\frac{4\gamma}{\pi D^3}.\end{equation}Иным словами: То есть, теоретическая степень зависимости жесткости одного витка его диаметра совпадает с полученным ранее экспериментальным значением.
Ответ: \[i=-3,\qquad j=1,\qquad A_{теор}=\dfrac{4}{\pi}\]  То есть, теоретическая степень зависимости жесткости одного витка его диаметра совпадает с полученным ранее экспериментальным значением.

По данным зависимости $k(D)$, измеренной в пункте D1 , постройте график в координатах $k^{1/i}(D)$. По угловому коэффициенту графика и значению $\gamma$, выбранному вами в пункте C1 , определите значение константы $A_{эксп}$. Совпадает ли определенная вами величина с ее теоретическим значением?
Решение: Построим график зависимости жесткости одного витка пружины от диаметра витка в линейных координатах. Пересчитаем данные в таблице и построим по ним требуемый график. Относительную погрешность степенной функции от $k$ найдем умножив относительную погрешность $k$ на показатель степени. \begin{equation} \sigma_{k^{-1/3}}=\dfrac{1}{3}k^{-1/3}\frac{\sigma_k}{k}. \end{equation} $D,~мм$$27.00$$20.00$$16.00$$13.00$$7.00$$k^{-1/3},~(мм/Н)^{1/3}$$0.73$$0.56$$0.45$$0.36$$0.20$$\sigma_D,~мм$$1.00$$1.00$$1.00$$1.00$$1.00$$\sigma_{k^{-1/3}},~(мм/Н)^{1/3}$$0.007$$0.001$$0.001$$0.000$$0.000$ Угловой коэффициент графика составляет $\kappa=(0.027\pm0.003)~ \left[\dfrac{1}{мм^2 \cdot Н}\right]^{1/3} $. Вычислим экспериментальное значение константы $A$, используя значение модуля кручения единицы длины проволоки, полученное колебательным способом $\gamma_к$: Теоретическое значение $A_{теор}=\frac{4}{\pi}=1.27$ совпадает с полученным экспериментально с учетом погрешности. | $D,~мм$ | $27.00$ | $20.00$ | $16.00$ | $13.00$ | $7.00$ | | --- | --- | --- | --- | --- | --- | | $k^{-1/3},~(мм/Н)^{1/3}$ | $0.73$ | $0.56$ | $0.45$ | $0.36$ | $0.20$ | | $\sigma_D,~мм$ | $1.00$ | $1.00$ | $1.00$ | $1.00$ | $1.00$ | | $\sigma_{k^{-1/3}},~(мм/Н)^{1/3}$ | $0.007$ | $0.001$ | $0.001$ | $0.000$ | $0.000$ |
Ответ: Угловой коэффициент графика составляет $\kappa=(0.027\pm0.003)~ \left[\dfrac{1}{мм^2 \cdot Н}\right]^{1/3} $. Вычислим экспериментальное значение константы $A$, используя значение модуля кручения единицы длины проволоки, полученное колебательным способом $\gamma_к$:
Ответ: \begin{equation} А_{эксп}=\dfrac{1}{\gamma_к \kappa^3}=1.4\pm0.2\end{equation}  Теоретическое значение $A_{теор}=\frac{4}{\pi}=1.27$ совпадает с полученным экспериментально с учетом погрешности.

Для пружины диаметром $D \approx 20\ мм$, состоящей из 15 витков, измерьте зависимость удлинения пружины $\Delta x$ от растягивающей ее силы $F$. Сначала монотонно увеличивайте силу до значения $F_{1\max} = 55\; \text{мН}$, а затем монотонно уменьшайте до нулевого значения. Проведите измерения повторно, используя ту же пружину, растягивая ее в диапазоне сил от $0$ до $F_{2\max} = 70 \; \text{мН}$. Нанесите экспериментальные данные зависимости $F(\Delta x)$ на график.
Решение: Для измерения зависимости $F(\Delta x)$ воспользуемся установкой, изображенной на рис. 1. Соберем установку таким образом, чтобы недеформированной пружине соответствовало нулевое показание весов $m^*_0=0 \;г$. Будем монотонно удлинять пружину и следить за показаниями весов. Дойдя до значения $F_{\max_1}$, которое соответствует показанию весов $m^*_{\max_1}=m^*_0-{F_{\max_1}}/{g}= - 5.6 \;г$, начнем монотонно уменьшать длину пружины, вплоть до нулевого значения силы. Повторим измерения, монотонно дойдя до силы $F_{\max_2}$, которое соответствует показанию весов $m^*_{\max_2}=m^*_0-{F_{\max_2}}/{g}= - 7.1\; г$. Измерения занесем в таблицу. По данным таблицы построим график $F(\Delta x)$. | **Первый цикл измерений** | | | | | **Второй цикл измерений** | | | | | --- | --- | --- | --- | --- | --- | --- | --- | --- | | $h,~см$ | $m^*,~г$ | $\Delta x,~см$ | $F,~мН$ | | $15.10$ | $0.00$ | $0.00$ | $0.00$ | | $26.00$ | $0.00$ | $10.90$ | $0.00$ | | $17.80$ | $-0.94$ | $2.70$ | $9.21$ | | $31.60$ | $-2.21$ | $16.50$ | $21.66$ | | $20.40$ | $-2.05$ | $5.30$ | $20.09$ | | $44.50$ | $-5.50$ | $29.40$ | $53.90$ | | $23.40$ | $-3.21$ | $8.30$ | $31.46$ | | $35.50$ | $-3.73$ | $20.40$ | $36.55$ | | $26.60$ | $-4.13$ | $11.50$ | $40.47$ | | $47.00$ | $-6.56$ | $31.90$ | $64.29$ | | $28.50$ | $-4.68$ | $13.40$ | $45.86$ | | $48.50$ | $-6.87$ | $33.40$ | $67.33$ | | $30.10$ | $-4.98$ | $15.00$ | $48.80$ | | $49.90$ | $-4.75$ | $34.80$ | $46.55$ | | $33.60$ | $-5.50$ | $18.50$ | $53.90$ | | $52.50$ | $-6.00$ | $37.40$ | $58.80$ | | $38.30$ | $-6.20$ | $23.20$ | $60.76$ | | $51.50$ | $-7.17$ | $36.40$ | $70.27$ | | $40.70$ | $-6.45$ | $25.60$ | $63.21$ | | $55.00$ | $-7.44$ | $39.90$ | $72.91$ | | $42.00$ | $-6.53$ | $26.90$ | $63.99$ | | $47.00$ | $-3.33$ | $31.90$ | $32.63$ | | $39.10$ | $-4.85$ | $24.00$ | $47.53$ | | $42.50$ | $-1.52$ | $27.40$ | $14.90$ | | $35.50$ | $-3.31$ | $20.40$ | $32.44$ | | $37.50$ | $-0.09$ | $22.40$ | $0.88$ | | $30.60$ | $-1.41$ | $15.50$ | $13.82$ | | | | | | | $26.50$ | $-0.13$ | $11.40$ | $1.27$ | | | | | | | $26.00$ | $0.00$ | $10.90$ | $0.00$ | | | | | |
Ответ: | **Первый цикл измерений** | | | | | **Второй цикл измерений** | | | | | --- | --- | --- | --- | --- | --- | --- | --- | --- | | $h,~см$ | $m^*,~г$ | $\Delta x,~см$ | $F,~мН$ | | $15.10$ | $0.00$ | $0.00$ | $0.00$ | | $26.00$ | $0.00$ | $10.90$ | $0.00$ | | $17.80$ | $-0.94$ | $2.70$ | $9.21$ | | $31.60$ | $-2.21$ | $16.50$ | $21.66$ | | $20.40$ | $-2.05$ | $5.30$ | $20.09$ | | $44.50$ | $-5.50$ | $29.40$ | $53.90$ | | $23.40$ | $-3.21$ | $8.30$ | $31.46$ | | $35.50$ | $-3.73$ | $20.40$ | $36.55$ | | $26.60$ | $-4.13$ | $11.50$ | $40.47$ | | $47.00$ | $-6.56$ | $31.90$ | $64.29$ | | $28.50$ | $-4.68$ | $13.40$ | $45.86$ | | $48.50$ | $-6.87$ | $33.40$ | $67.33$ | | $30.10$ | $-4.98$ | $15.00$ | $48.80$ | | $49.90$ | $-4.75$ | $34.80$ | $46.55$ | | $33.60$ | $-5.50$ | $18.50$ | $53.90$ | | $52.50$ | $-6.00$ | $37.40$ | $58.80$ | | $38.30$ | $-6.20$ | $23.20$ | $60.76$ | | $51.50$ | $-7.17$ | $36.40$ | $70.27$ | | $40.70$ | $-6.45$ | $25.60$ | $63.21$ | | $55.00$ | $-7.44$ | $39.90$ | $72.91$ | | $42.00$ | $-6.53$ | $26.90$ | $63.99$ | | $47.00$ | $-3.33$ | $31.90$ | $32.63$ | | $39.10$ | $-4.85$ | $24.00$ | $47.53$ | | $42.50$ | $-1.52$ | $27.40$ | $14.90$ | | $35.50$ | $-3.31$ | $20.40$ | $32.44$ | | $37.50$ | $-0.09$ | $22.40$ | $0.88$ | | $30.60$ | $-1.41$ | $15.50$ | $13.82$ | | | | | | | $26.50$ | $-0.13$ | $11.40$ | $1.27$ | | | | | | | $26.00$ | $0.00$ | $10.90$ | $0.00$ | | | | | | Ответ: Первый цикл измеренийВторой цикл измерений$h,~см$$m^*,~г$$\Delta x,~см$$F,~мН$$h,~см$$m^*,~г$$\Delta x,~см$$F,~мН$$15.10$$0.00$$0.00$$0.00$$26.00$$0.00$$10.90$$0.00$$17.80$$-0.94$$2.70$$9.21$$31.60$$-2.21$$16.50$$21.66$$20.40$$-2.05$$5.30$$20.09$$44.50$$-5.50$$29.40$$53.90$$23.40$$-3.21$$8.30$$31.46$$35.50$$-3.73$$20.40$$36.55$$26.60$$-4.13$$11.50$$40.47$$47.00$$-6.56$$31.90$$64.29$$28.50$$-4.68$$13.40$$45.86$$48.50$$-6.87$$33.40$$67.33$$30.10$$-4.98$$15.00$$48.80$$49.90$$-4.75$$34.80$$46.55$$33.60$$-5.50$$18.50$$53.90$$52.50$$-6.00$$37.40$$58.80$$38.30$$-6.20$$23.20$$60.76$$51.50$$-7.17$$36.40$$70.27$$40.70$$-6.45$$25.60$$63.21$$55.00$$-7.44$$39.90$$72.91$$42.00$$-6.53$$26.90$$63.99$$47.00$$-3.33$$31.90$$32.63$$39.10$$-4.85$$24.00$$47.53$$42.50$$-1.52$$27.40$$14.90$$35.50$$-3.31$$20.40$$32.44$$37.50$$-0.09$$22.40$$0.88$$30.60$$-1.41$$15.50$$13.82$$26.50$$-0.13$$11.40$$1.27$$26.00$$0.00$$10.90$$0.00$

Опишите отличия поведения проволоки при её деформации в областях пластичности по данным измерений пунктов A1 и D5 .
Решение: При наблюдении пластических деформаций проволоки в пункте A1, силовая характеристика (крутящий момент) оставался постоянным при увеличении деформации в области пластичности. Наблюдение пластической деформации в пружине показывает, что силовая характеристика (сила упругости) растет с увеличением деформации как в области упругости, так и в области пластических деформаций пружины.
Темы:
E, Механика, Колебания, IEPhO, Упругость, Пружина, Модуль кручения, Пластические деформации